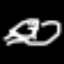
Label: frog